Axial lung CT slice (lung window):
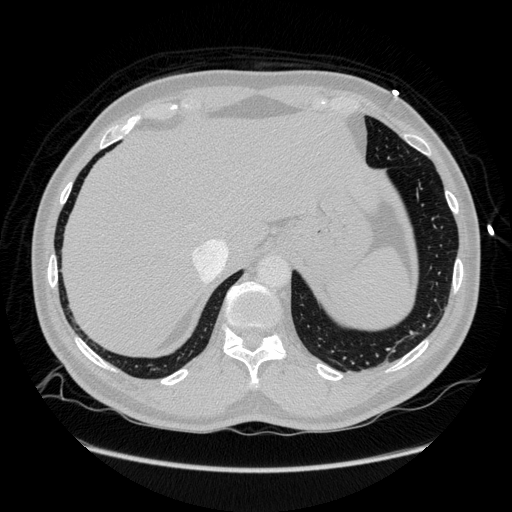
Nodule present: no